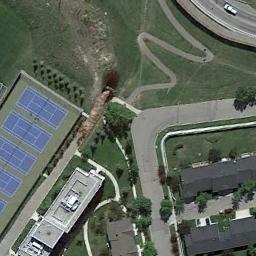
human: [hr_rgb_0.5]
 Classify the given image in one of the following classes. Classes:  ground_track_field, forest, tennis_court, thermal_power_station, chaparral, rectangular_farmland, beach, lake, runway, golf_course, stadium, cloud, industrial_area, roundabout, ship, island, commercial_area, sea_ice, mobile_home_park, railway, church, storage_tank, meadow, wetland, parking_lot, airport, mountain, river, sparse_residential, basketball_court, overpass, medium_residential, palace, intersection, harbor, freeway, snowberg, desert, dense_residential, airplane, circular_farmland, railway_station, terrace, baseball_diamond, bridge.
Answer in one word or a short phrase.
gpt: tennis_court